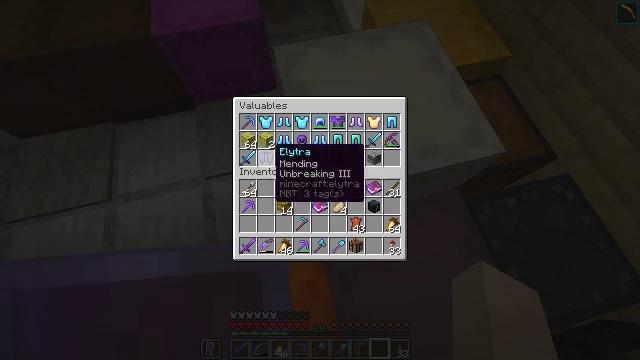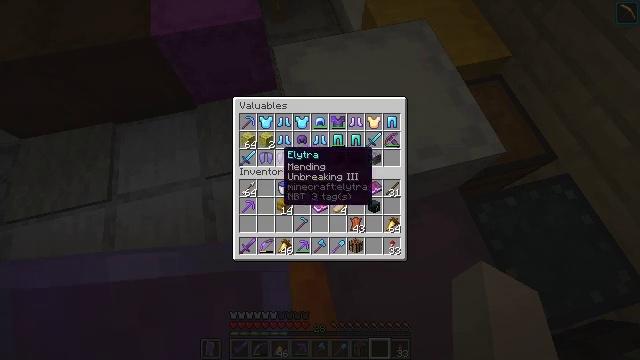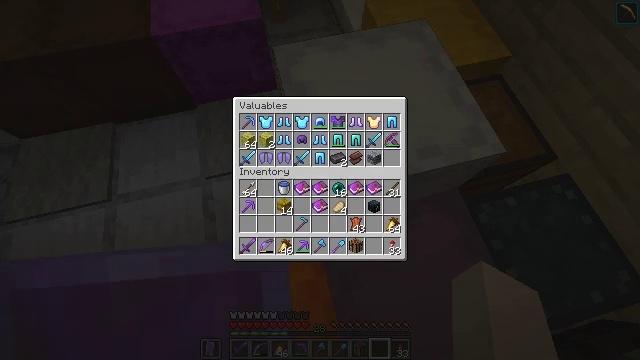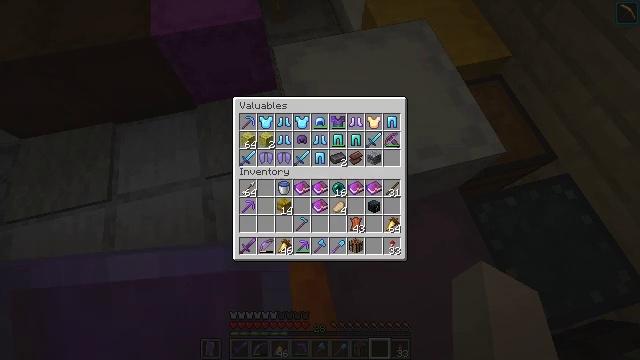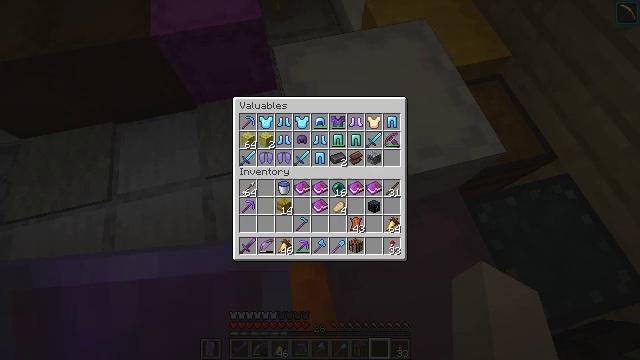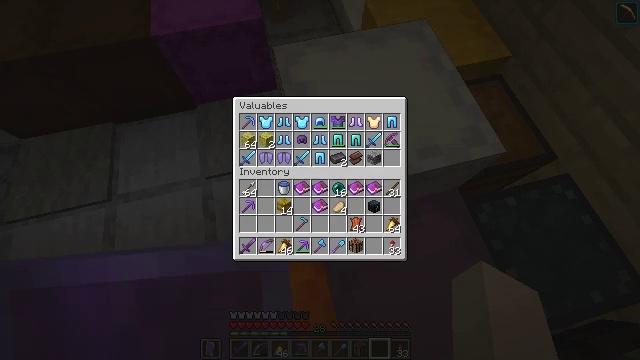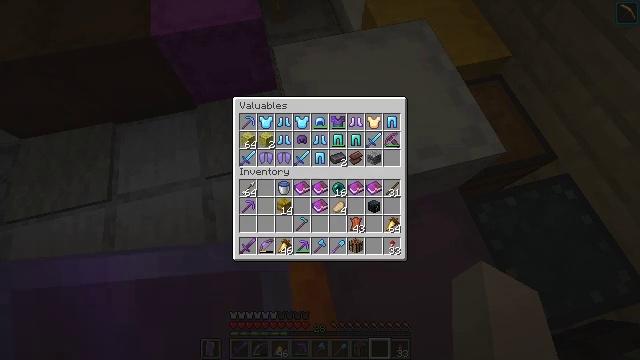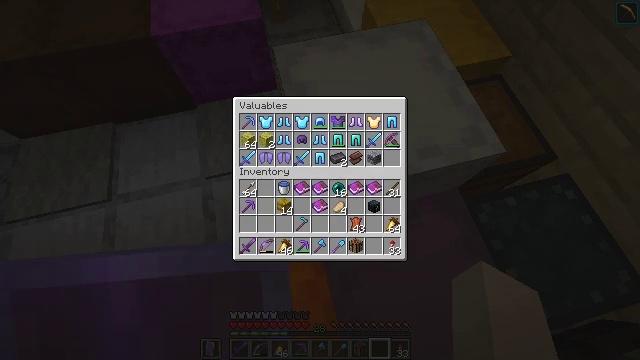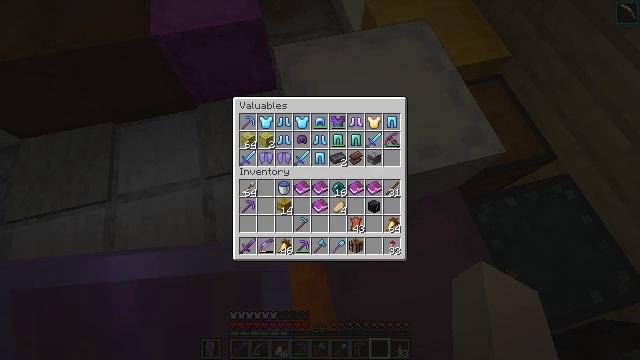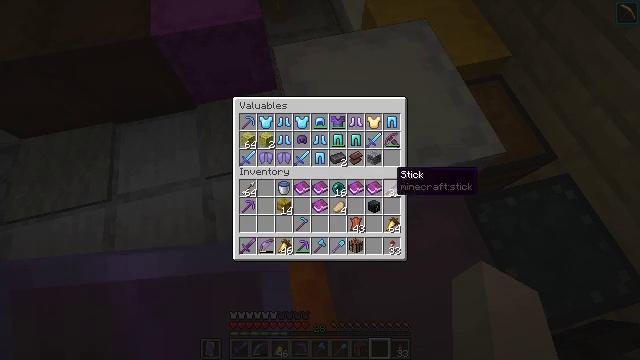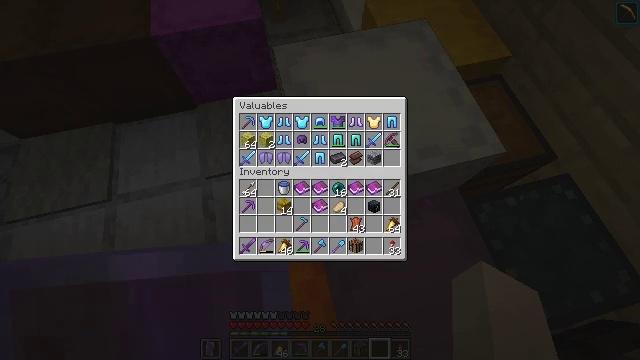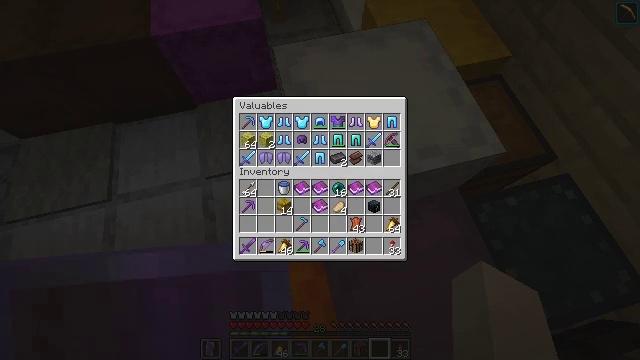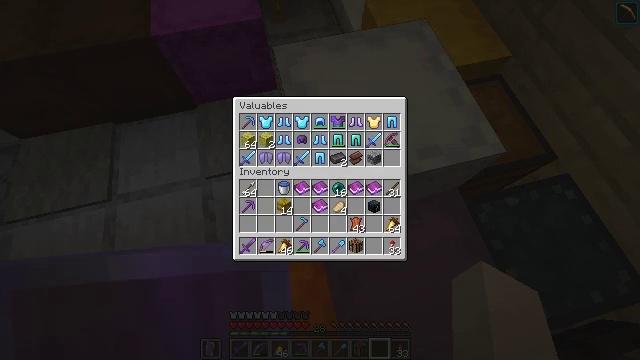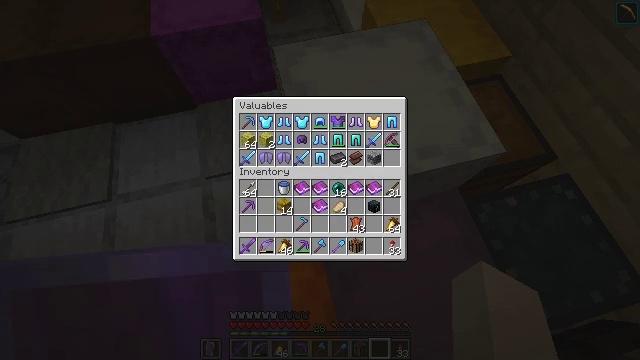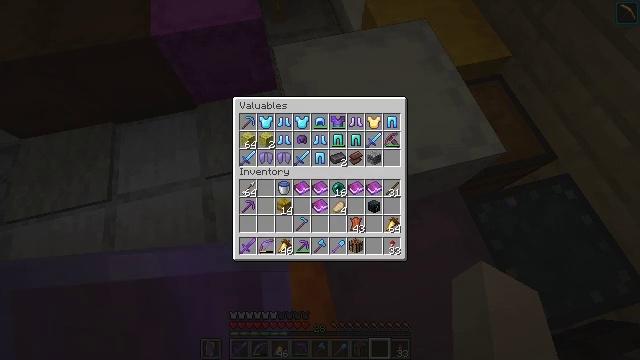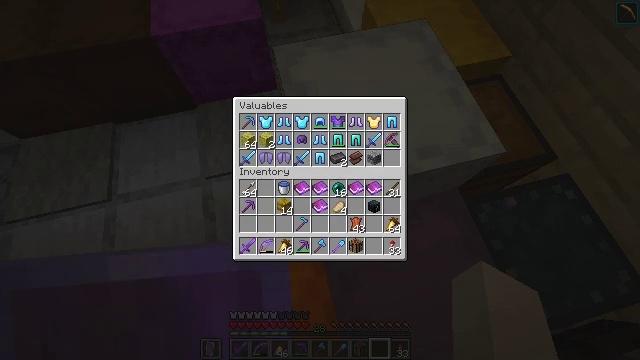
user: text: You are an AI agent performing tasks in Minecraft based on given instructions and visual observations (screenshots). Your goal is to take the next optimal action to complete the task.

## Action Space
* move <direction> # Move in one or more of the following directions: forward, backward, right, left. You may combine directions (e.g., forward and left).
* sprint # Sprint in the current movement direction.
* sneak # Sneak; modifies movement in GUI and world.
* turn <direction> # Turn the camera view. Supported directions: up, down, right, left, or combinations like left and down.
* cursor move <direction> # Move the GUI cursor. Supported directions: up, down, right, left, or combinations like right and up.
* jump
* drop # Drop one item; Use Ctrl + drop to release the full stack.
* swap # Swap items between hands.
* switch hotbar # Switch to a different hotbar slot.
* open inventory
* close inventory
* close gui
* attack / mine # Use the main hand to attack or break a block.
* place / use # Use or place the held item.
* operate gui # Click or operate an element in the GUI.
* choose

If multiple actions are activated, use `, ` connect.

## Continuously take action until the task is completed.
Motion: motion action
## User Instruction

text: Deposit the white shulker box into your inventory by mining.
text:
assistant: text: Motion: cursor move right
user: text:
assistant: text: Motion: cursor move right
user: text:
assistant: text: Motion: cursor move right
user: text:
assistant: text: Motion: cursor move right
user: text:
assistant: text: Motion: no_op
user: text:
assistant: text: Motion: no_op
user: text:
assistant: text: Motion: no_op
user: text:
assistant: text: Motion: no_op
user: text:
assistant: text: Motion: cursor move right and down
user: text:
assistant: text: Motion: cursor move right
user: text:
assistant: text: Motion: cursor move right
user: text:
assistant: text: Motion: no_op
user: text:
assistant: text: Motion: no_op
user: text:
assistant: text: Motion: no_op
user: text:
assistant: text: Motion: no_op
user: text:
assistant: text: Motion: no_op
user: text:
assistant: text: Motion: no_op
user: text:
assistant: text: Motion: no_op
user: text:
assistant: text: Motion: no_op
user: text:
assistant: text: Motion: no_op
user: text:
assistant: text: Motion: no_op
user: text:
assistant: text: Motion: no_op
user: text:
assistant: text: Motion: close gui
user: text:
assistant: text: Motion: no_op
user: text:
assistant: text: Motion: no_op
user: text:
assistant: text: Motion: no_op
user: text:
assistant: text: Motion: no_op
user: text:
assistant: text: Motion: no_op
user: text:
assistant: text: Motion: no_op
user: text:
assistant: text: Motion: no_op